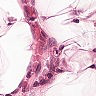
Metastatic tissue present: no